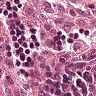
Metastatic tissue present: no